Aerial crown-view tile of a tropical tree (Barro Colorado Island, Panama), acquired 20240918:
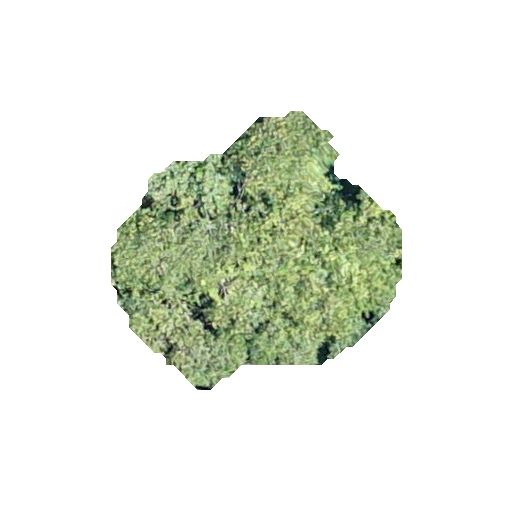
Species: Luehea seemannii
GBIF accepted scientific name: Luehea seemannii
Crown area: 84.995 m²